Question: The code looks like this:
'''
{% for item in example %}
{{ item }}
{% endfor %}
'''
Basically, I need three things in this code. The 'item', 'example', and the content of the code block. I'm using this expression:
'''
^{% for (.*?) in (.*?) %}((.*?|
)+){% endfor %}$
'''
But if I have more than one code in that format, it matches the all from the first opening of 'for' until the last closing of 'endfor'. A screenshot might help explaining this:

I also have it here: <URL>
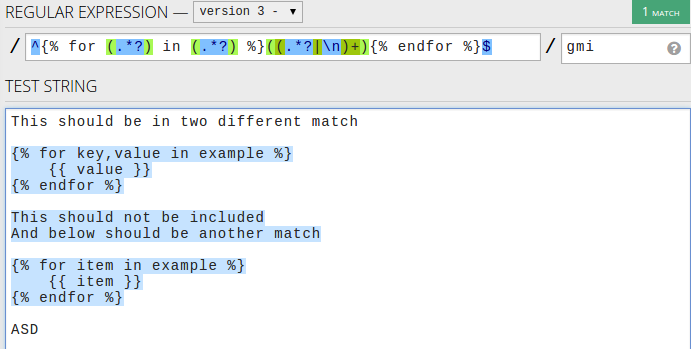
Answer: Add '?' after '+' to do a non-greedy match.
'''
^{% for (.*?) in (.*?) %}((.*?|
)+?){% endfor %}$
'''
<URL>
'''
^{% for (.*?) in (.*?) %}([\s\S]+?){% endfor %}$
'''
<URL>